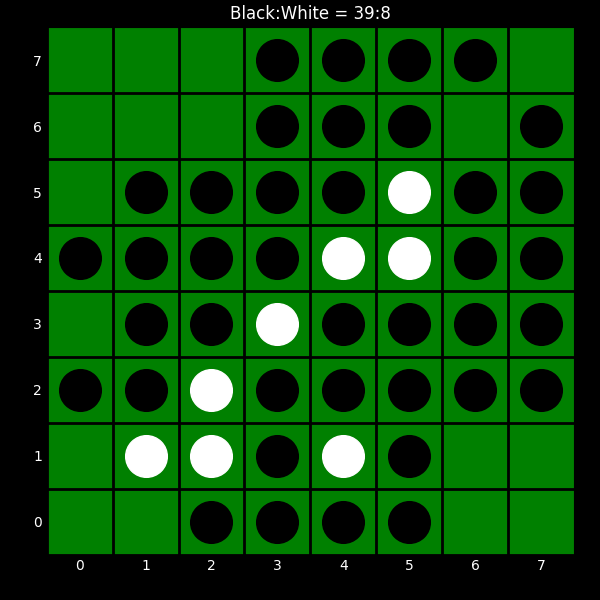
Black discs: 39
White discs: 8